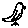
Label: bird